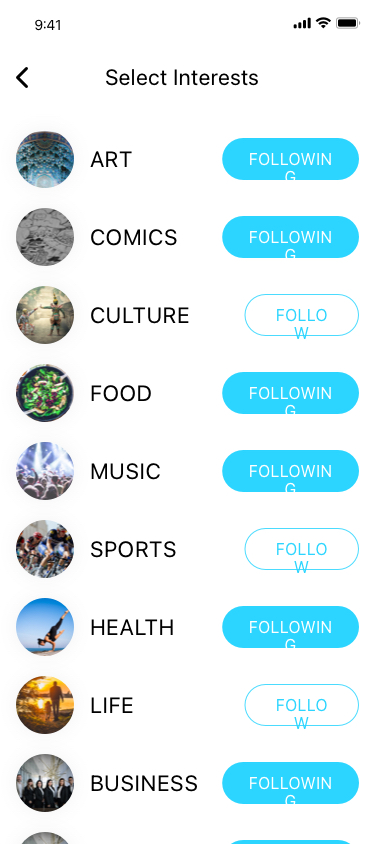
Text in this UI design:
Select Interests